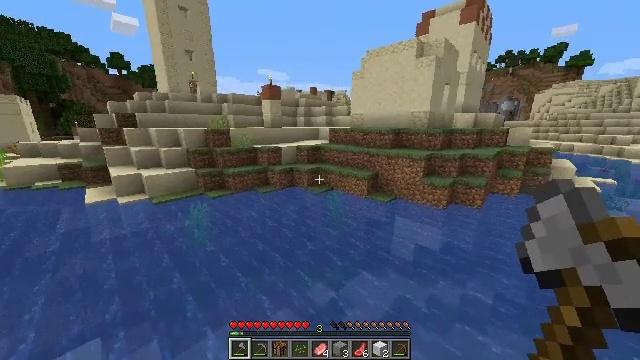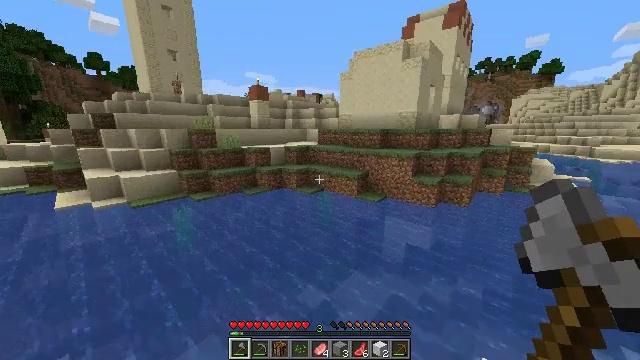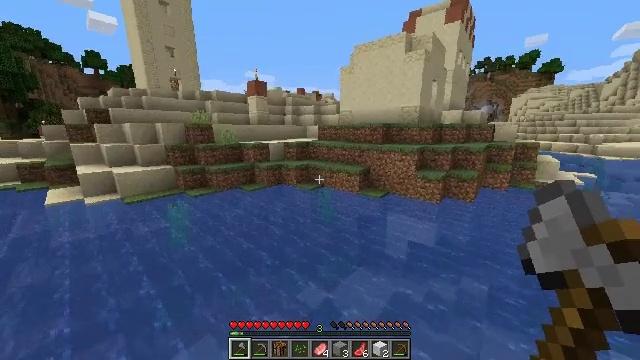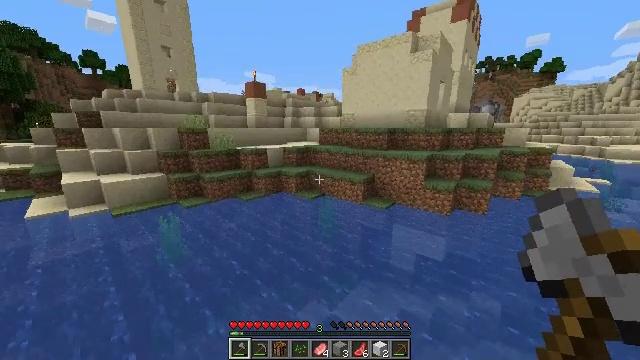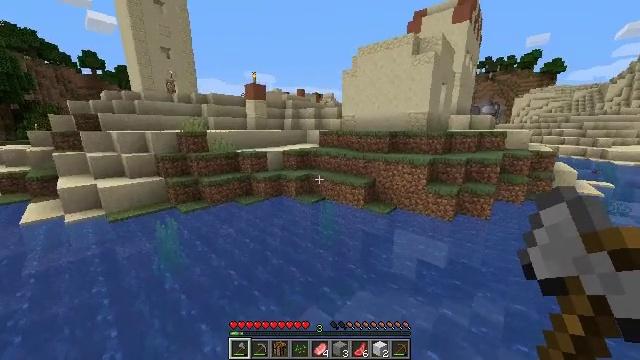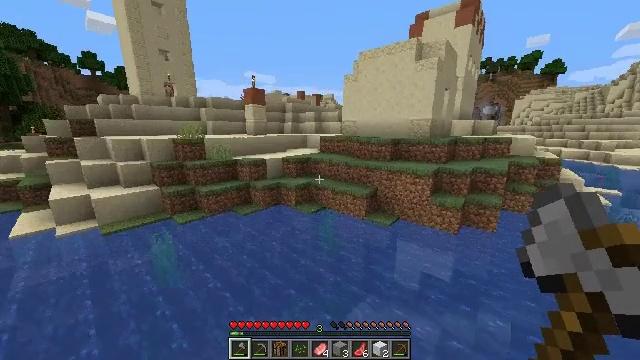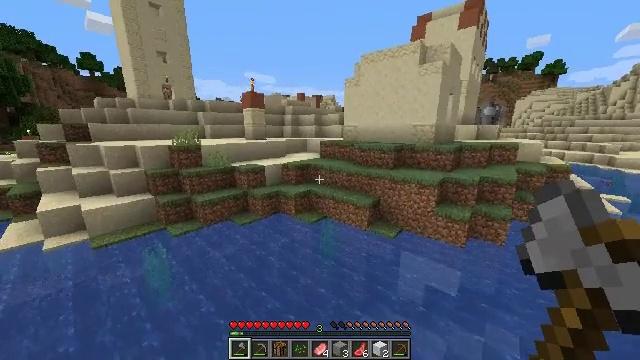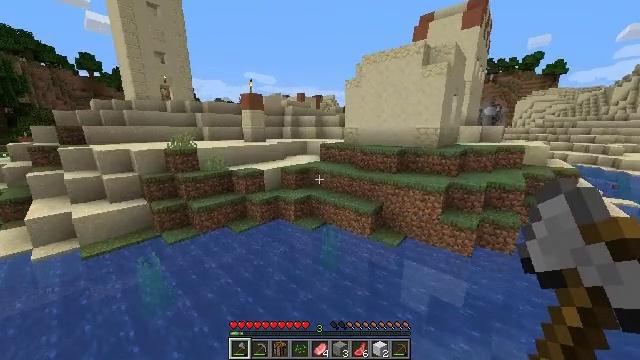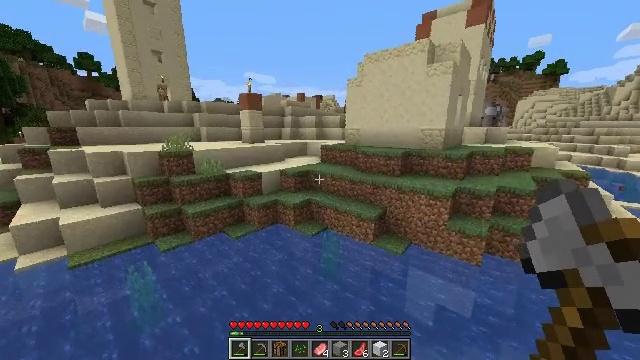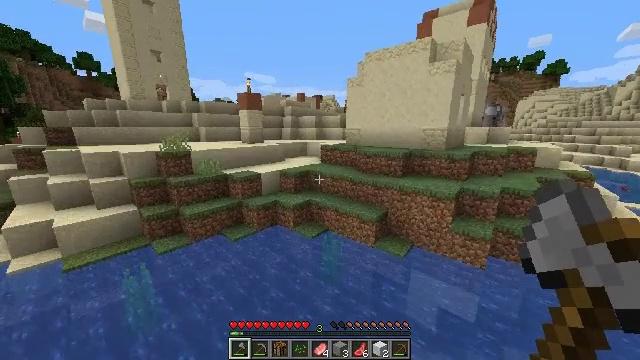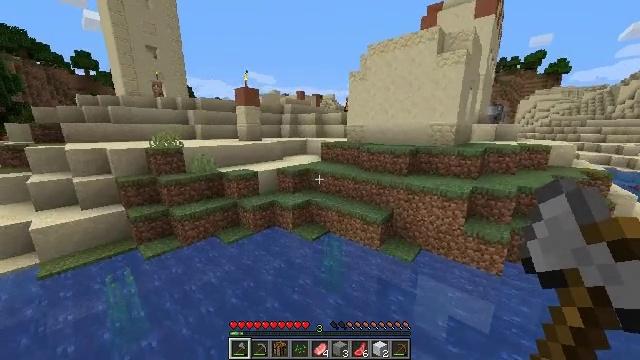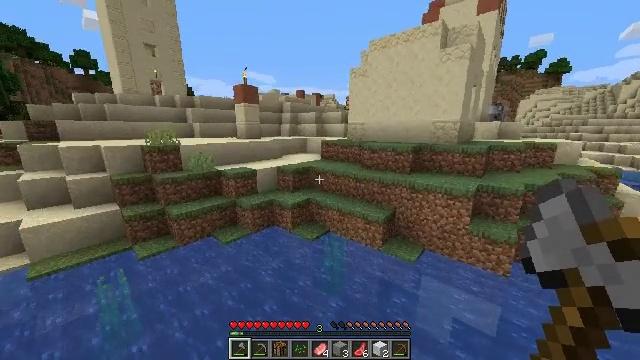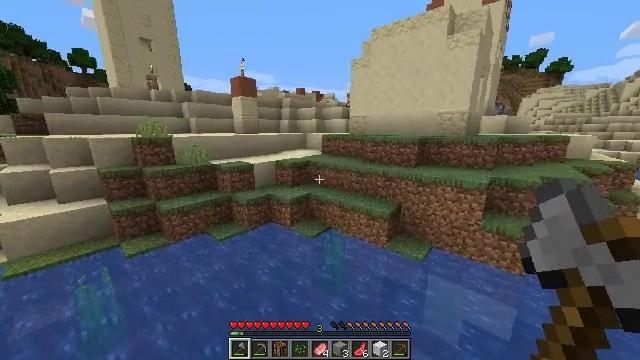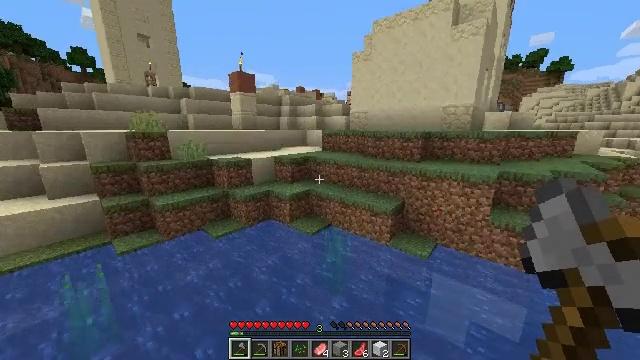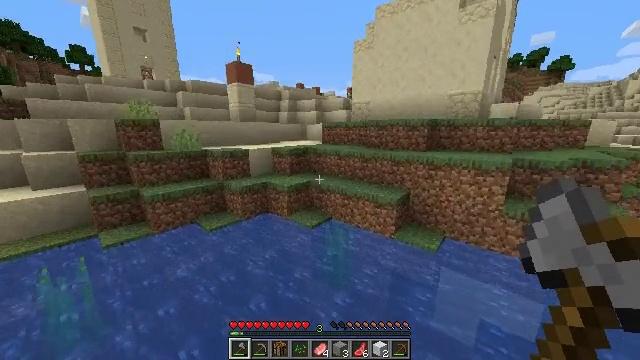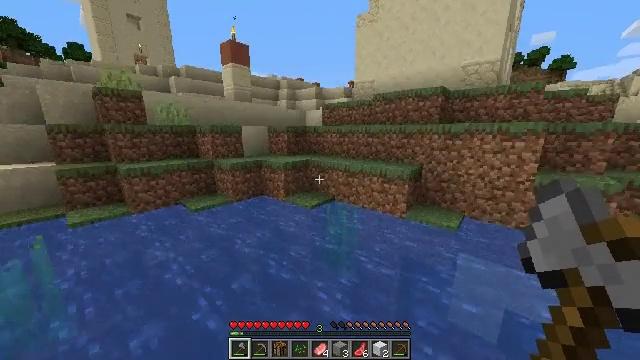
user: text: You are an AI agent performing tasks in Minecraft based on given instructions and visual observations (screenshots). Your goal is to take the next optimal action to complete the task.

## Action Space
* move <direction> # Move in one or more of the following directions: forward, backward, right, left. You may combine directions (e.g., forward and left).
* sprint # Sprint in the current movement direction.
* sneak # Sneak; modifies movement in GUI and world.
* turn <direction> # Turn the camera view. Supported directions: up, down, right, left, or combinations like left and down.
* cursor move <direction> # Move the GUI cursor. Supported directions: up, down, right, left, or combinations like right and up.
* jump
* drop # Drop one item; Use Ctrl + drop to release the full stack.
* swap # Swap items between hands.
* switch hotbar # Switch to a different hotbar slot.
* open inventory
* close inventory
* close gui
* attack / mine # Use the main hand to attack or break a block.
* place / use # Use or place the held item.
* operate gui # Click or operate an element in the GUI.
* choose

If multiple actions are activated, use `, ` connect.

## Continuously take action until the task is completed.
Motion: motion action
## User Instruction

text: Recycle the cyan bed from the house.
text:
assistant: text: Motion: move forward, turn right
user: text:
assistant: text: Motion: move forward
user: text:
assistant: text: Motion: move forward, jump
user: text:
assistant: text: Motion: move forward, jump
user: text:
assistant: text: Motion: move forward, jump
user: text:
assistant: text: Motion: move forward, jump
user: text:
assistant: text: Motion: move forward, jump
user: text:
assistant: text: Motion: move forward, jump
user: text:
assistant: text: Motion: move forward, jump
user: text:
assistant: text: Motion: move forward, jump
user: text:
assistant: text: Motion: move forward, jump
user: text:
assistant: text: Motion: move forward, jump
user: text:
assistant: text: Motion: move forward
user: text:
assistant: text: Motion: move forward
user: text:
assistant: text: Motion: move forward
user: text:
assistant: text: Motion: move forward, turn up
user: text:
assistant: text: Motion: move forward, turn left and up
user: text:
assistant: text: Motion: move forward, turn left and up
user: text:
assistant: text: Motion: move forward, turn up
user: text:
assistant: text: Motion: move forward, turn up
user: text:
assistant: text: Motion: move forward, jump
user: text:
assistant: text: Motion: move forward, jump
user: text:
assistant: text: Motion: move forward, jump
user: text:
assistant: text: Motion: move forward, jump
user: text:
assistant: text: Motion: move forward, jump
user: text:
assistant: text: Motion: move forward, jump
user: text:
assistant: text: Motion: move forward, jump
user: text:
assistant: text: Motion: move forward, jump
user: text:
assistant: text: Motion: move forward, jump
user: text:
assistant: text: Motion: move forward, jump